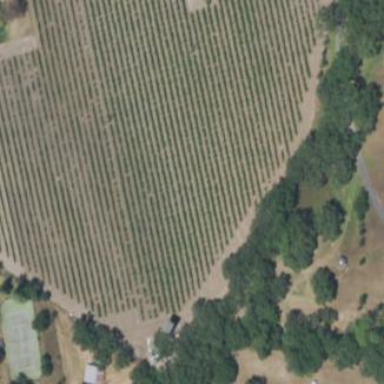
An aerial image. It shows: Vineyard where grapes are grown.